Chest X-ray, AP view. Patient: 35 years old, sex F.
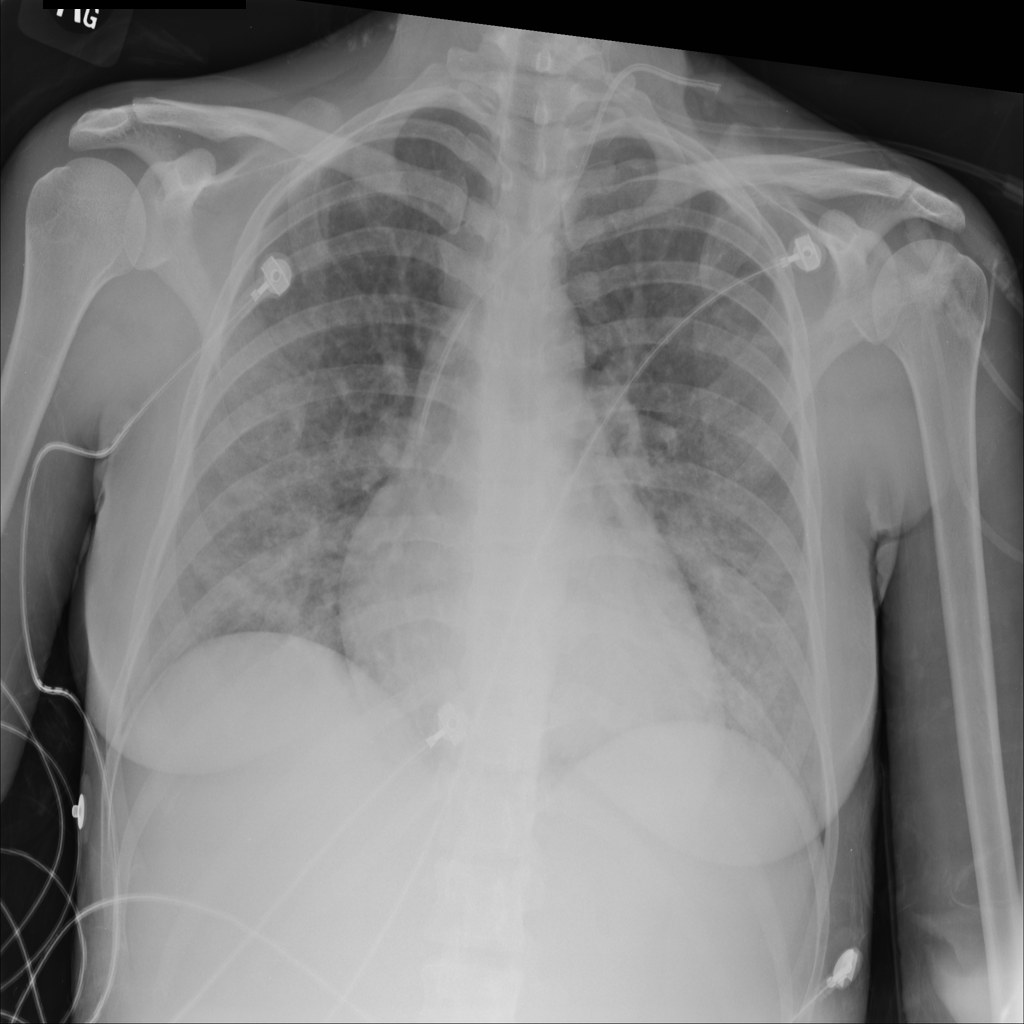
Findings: Infiltration